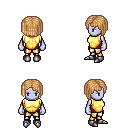
a pixel art fantasy rpg character, female body template, dark elf, purple skin, gold chest armor, gold greaves, light blonde pageboy hairstyle, metal boots, four views (front, back, left, right), 2x2 character sprite sheet, small pixel art, hard edges, no anti-aliasing